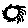
Label: sun